Field crop: tomato
Growth stage: 1
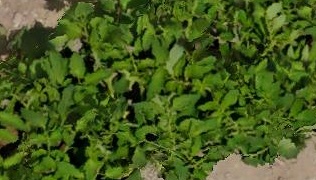
Species: tomato